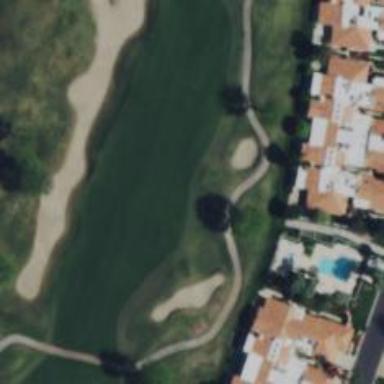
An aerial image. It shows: Grassy area designated as golf fairway.